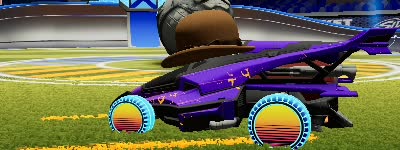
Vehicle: aftershock